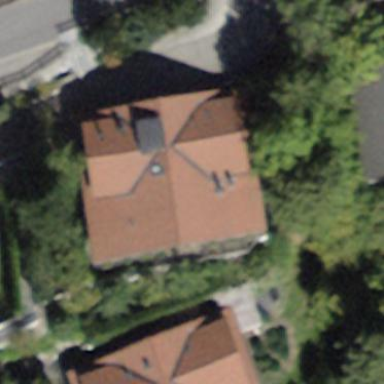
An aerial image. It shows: Residential building.